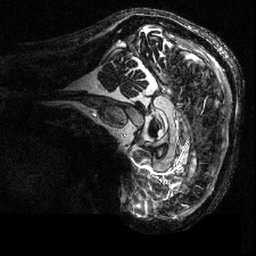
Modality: MP2RAGE
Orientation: sagittal
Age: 29
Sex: female